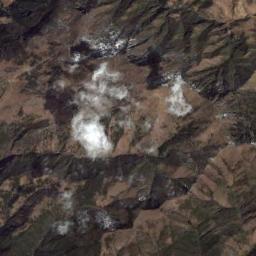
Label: cloud